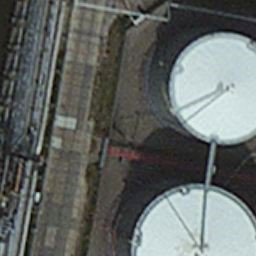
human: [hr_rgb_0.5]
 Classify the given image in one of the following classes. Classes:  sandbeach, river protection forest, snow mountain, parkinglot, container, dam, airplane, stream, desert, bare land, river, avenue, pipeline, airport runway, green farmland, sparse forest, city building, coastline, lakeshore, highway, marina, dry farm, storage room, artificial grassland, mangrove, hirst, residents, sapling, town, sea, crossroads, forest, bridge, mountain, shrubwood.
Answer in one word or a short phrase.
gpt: storage room